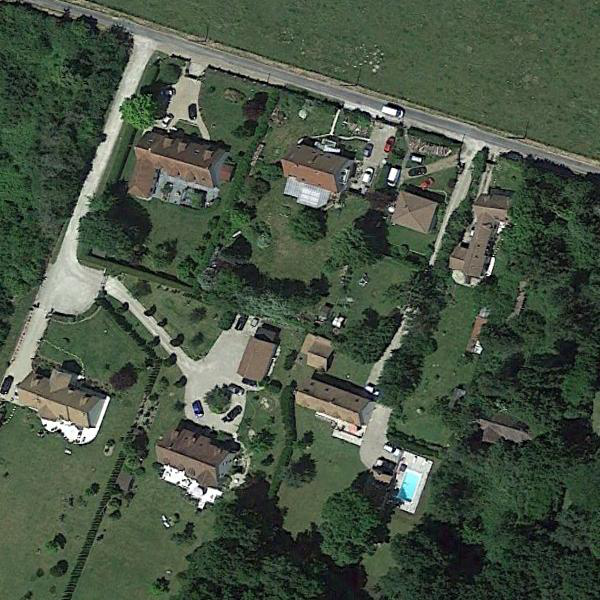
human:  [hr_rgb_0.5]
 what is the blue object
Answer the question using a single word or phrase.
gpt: pond